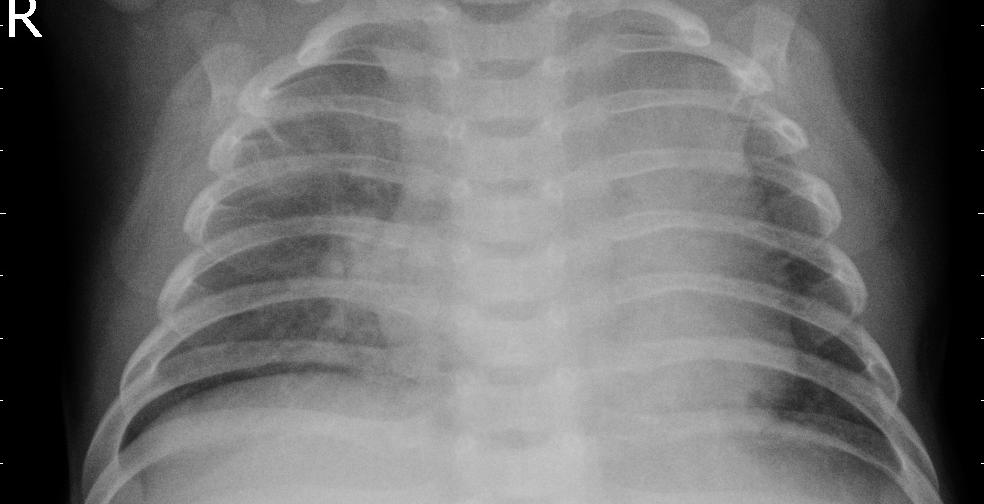
Diagnosis: PNEUMONIA